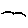
Label: bird